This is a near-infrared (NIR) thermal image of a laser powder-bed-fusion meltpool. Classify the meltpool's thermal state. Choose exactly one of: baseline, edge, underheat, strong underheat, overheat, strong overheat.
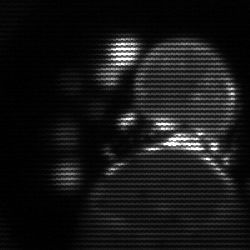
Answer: edge